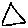
Label: triangle